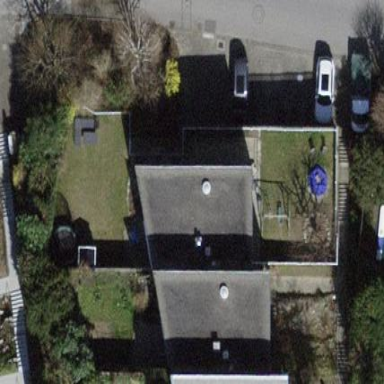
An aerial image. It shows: Image showing building with apartments.